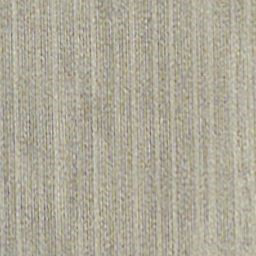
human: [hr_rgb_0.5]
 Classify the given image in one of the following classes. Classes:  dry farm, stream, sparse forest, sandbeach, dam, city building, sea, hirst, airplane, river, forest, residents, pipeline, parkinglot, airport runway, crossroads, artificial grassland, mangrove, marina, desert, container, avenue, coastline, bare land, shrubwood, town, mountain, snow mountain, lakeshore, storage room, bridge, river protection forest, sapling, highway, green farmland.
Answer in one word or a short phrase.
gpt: dry farm